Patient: sex F, age 77
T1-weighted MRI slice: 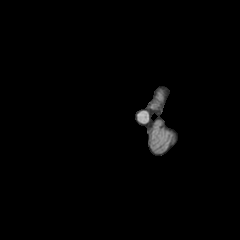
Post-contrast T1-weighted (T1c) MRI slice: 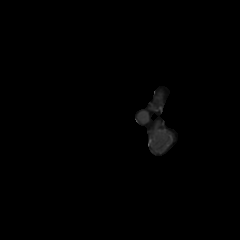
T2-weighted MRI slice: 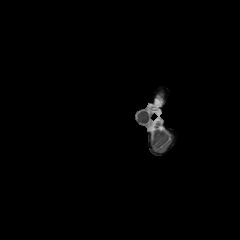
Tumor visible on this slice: no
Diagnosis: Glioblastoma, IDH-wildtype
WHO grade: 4